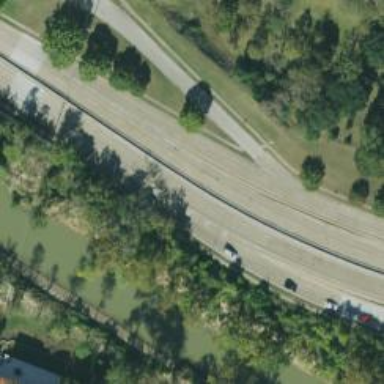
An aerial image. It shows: This image shows trunk highway that functions as expressway.